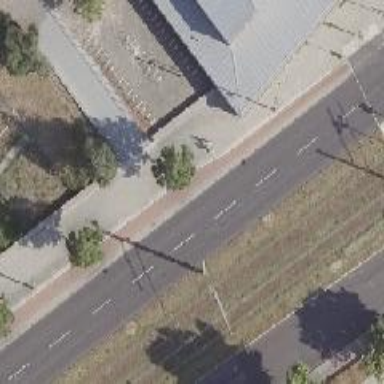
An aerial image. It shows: Footway with ramp.